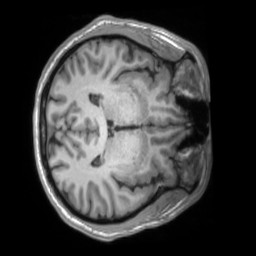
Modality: T1w
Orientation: axial
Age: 33
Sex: male
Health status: ill
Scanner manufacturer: siemens
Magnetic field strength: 3 T
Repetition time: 2.2 s
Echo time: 0.00157 s